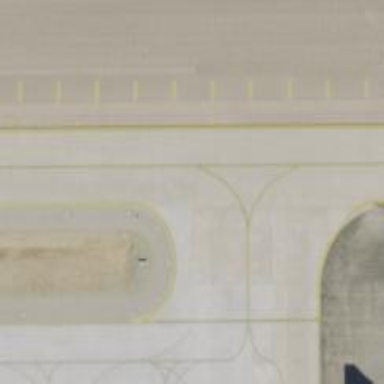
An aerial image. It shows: Image of taxiway at airport.